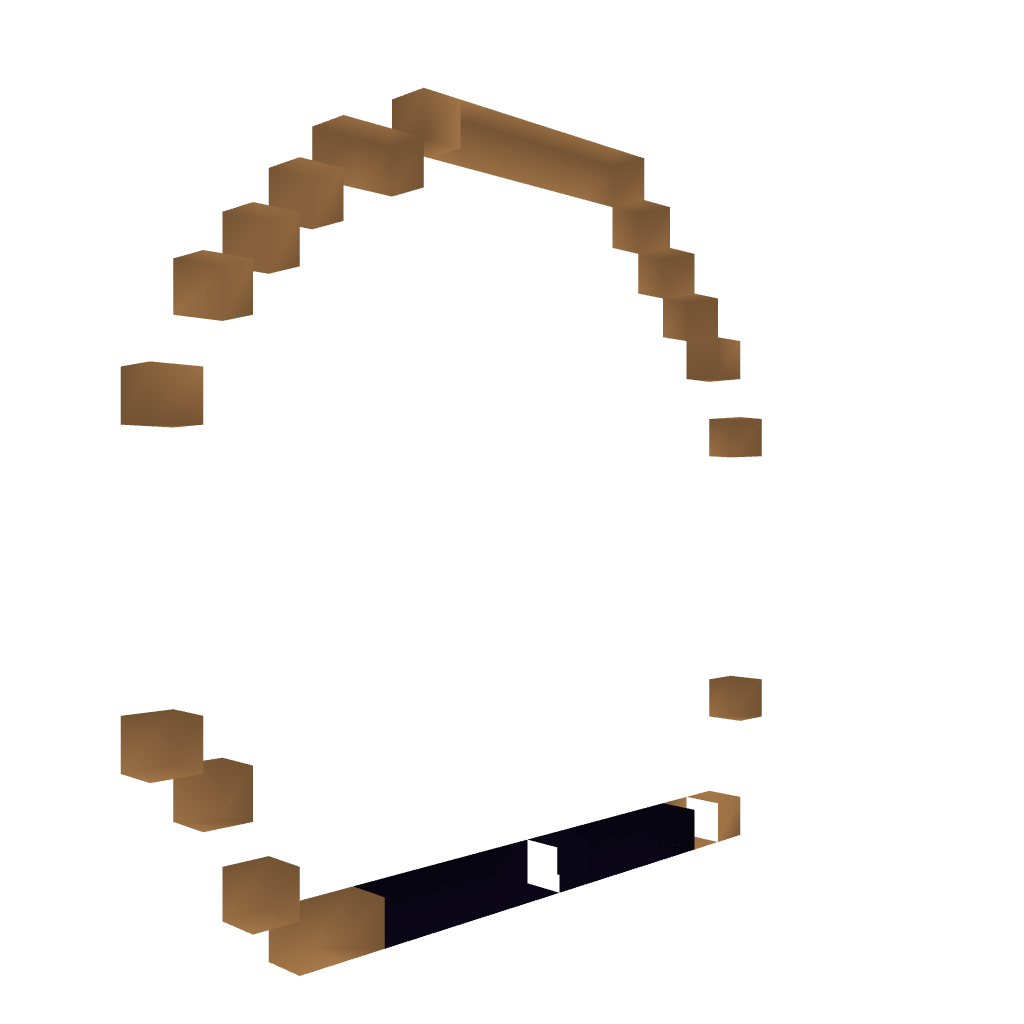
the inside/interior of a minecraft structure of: Super Mario Blue Mushroom